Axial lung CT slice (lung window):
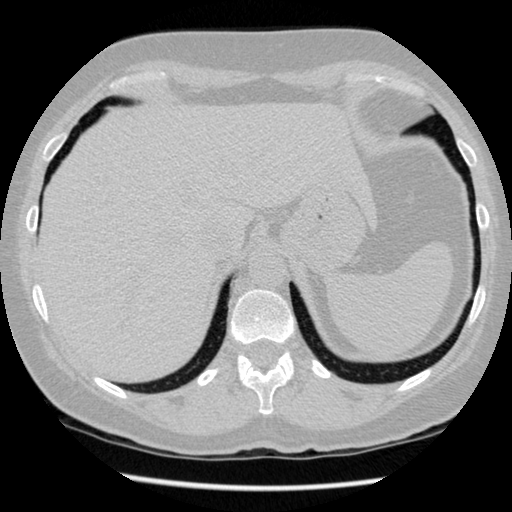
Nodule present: no